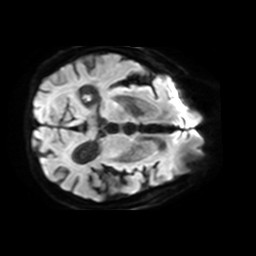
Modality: TRACE
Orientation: axial
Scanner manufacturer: philips
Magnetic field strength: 3 T
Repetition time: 3.334 s
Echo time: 0.076 s